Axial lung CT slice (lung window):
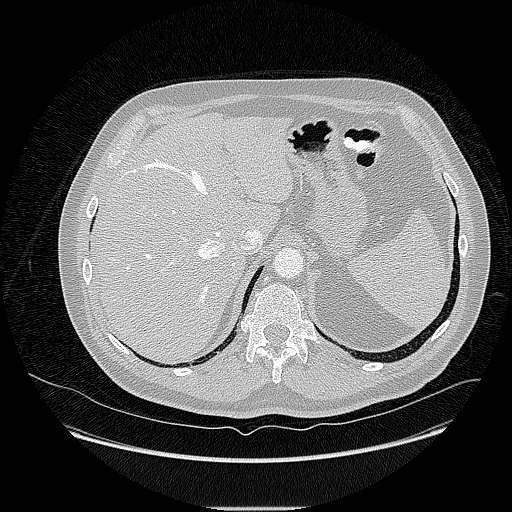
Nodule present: no